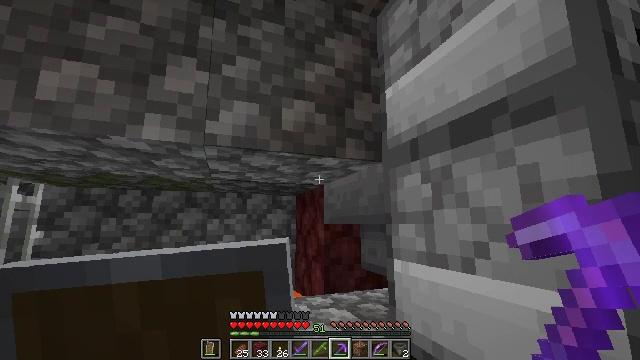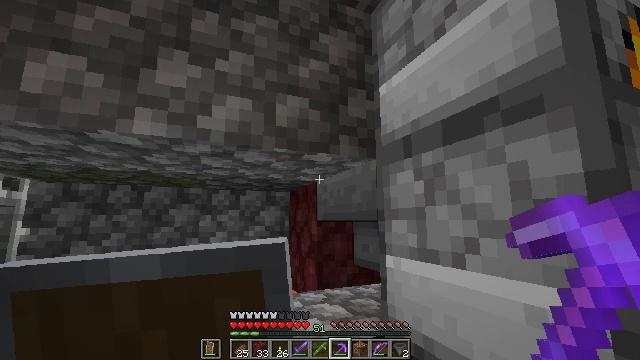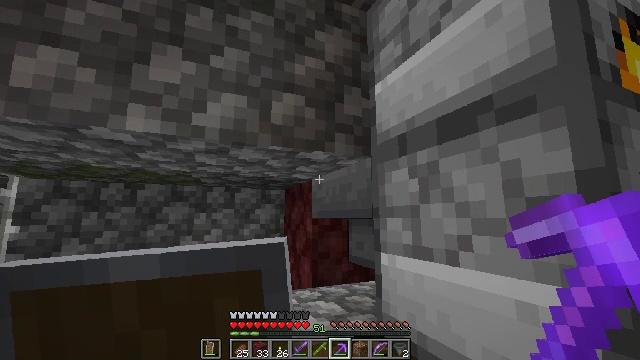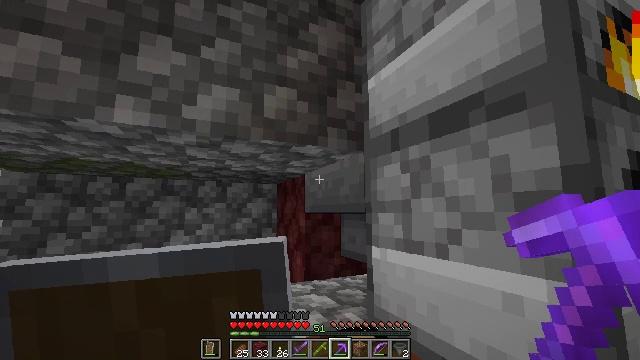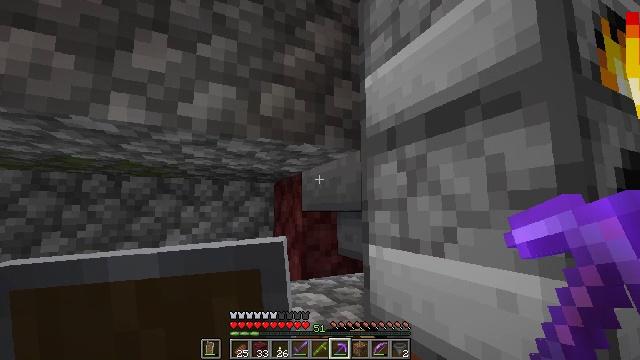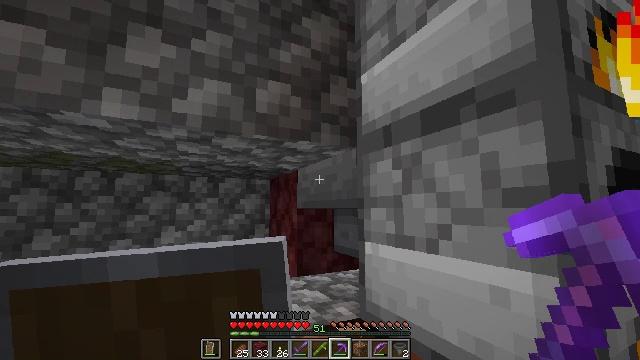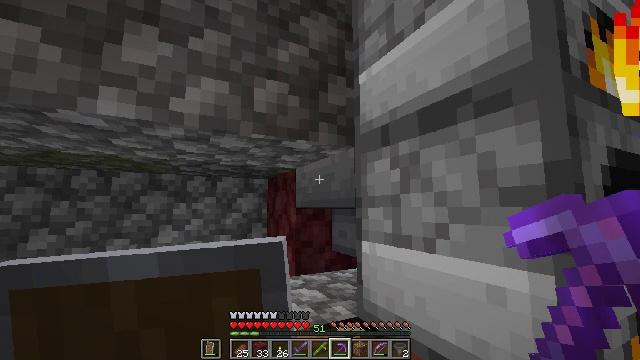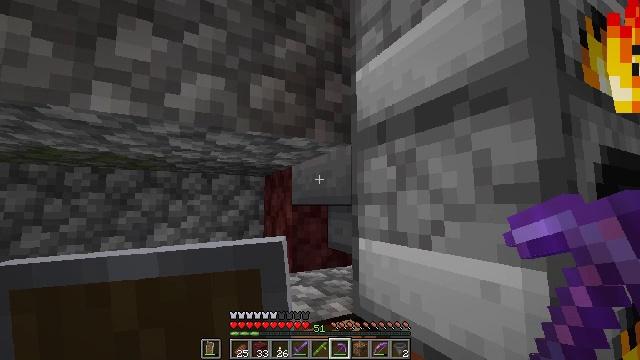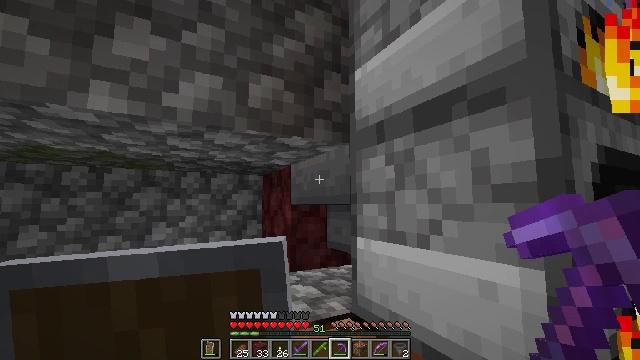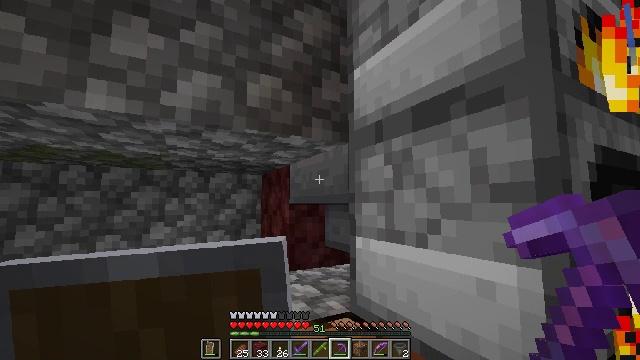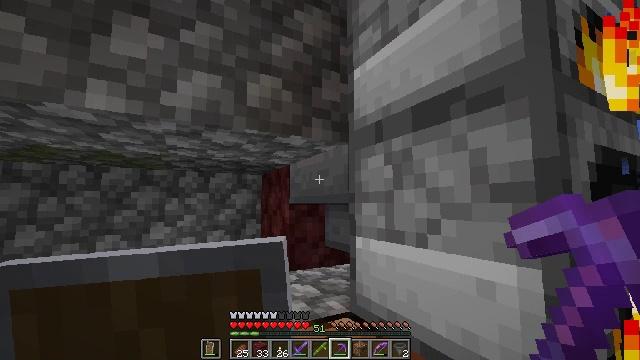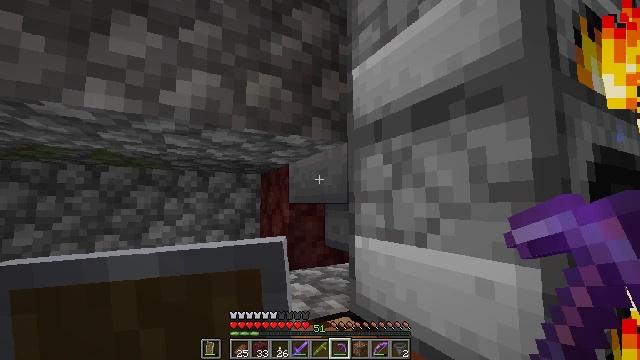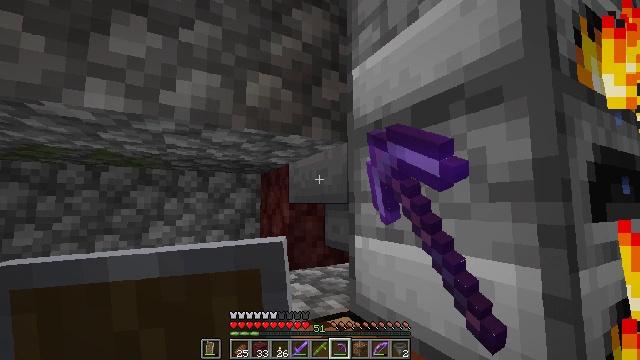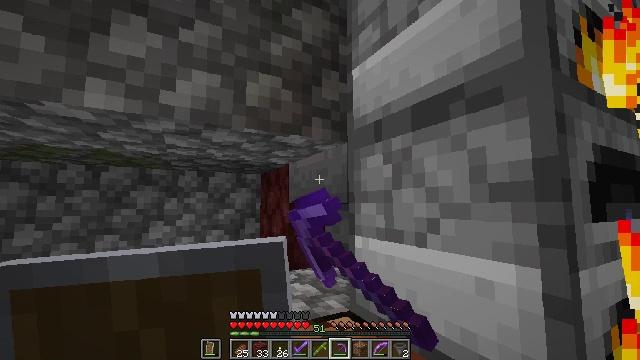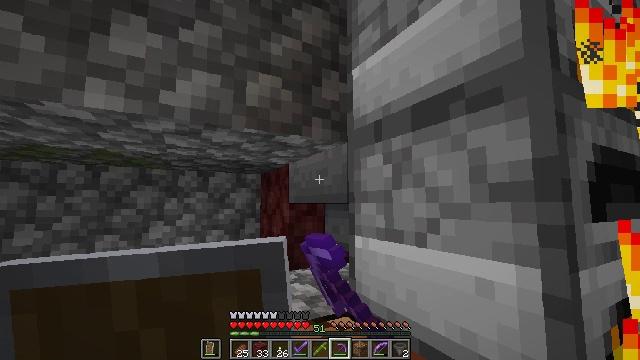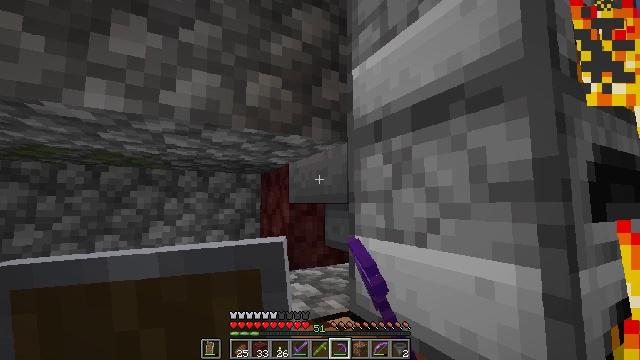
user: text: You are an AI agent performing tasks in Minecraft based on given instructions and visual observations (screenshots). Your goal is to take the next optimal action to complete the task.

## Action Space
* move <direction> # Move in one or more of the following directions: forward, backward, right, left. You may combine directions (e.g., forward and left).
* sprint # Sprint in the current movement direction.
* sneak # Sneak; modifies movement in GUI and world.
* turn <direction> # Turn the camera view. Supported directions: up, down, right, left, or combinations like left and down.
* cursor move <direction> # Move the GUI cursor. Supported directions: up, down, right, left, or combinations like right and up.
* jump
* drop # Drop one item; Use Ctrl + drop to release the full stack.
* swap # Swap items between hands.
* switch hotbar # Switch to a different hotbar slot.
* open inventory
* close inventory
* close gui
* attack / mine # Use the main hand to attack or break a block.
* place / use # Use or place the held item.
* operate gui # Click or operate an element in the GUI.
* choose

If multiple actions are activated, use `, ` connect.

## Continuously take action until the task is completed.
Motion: motion action
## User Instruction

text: Remove a bamboo from the inventory.
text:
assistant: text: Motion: turn right
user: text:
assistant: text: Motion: turn right
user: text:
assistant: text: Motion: turn right and down
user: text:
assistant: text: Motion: no_op
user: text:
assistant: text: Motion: no_op
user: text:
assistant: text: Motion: no_op
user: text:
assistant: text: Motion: no_op
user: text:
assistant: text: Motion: no_op
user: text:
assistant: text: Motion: no_op
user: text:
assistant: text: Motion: no_op
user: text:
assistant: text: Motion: use / place
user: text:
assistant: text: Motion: use / place
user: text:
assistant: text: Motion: no_op
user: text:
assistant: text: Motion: no_op
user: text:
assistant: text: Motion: no_op
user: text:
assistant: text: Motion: no_op
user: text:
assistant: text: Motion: no_op
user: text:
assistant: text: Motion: no_op
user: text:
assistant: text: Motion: no_op
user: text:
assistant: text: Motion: no_op
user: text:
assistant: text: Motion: no_op
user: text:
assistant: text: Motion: no_op
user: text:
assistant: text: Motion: no_op
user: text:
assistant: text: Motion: no_op
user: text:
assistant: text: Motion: open inventory
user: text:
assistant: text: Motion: open inventory
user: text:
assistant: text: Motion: open inventory
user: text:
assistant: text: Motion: no_op
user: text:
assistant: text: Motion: move back
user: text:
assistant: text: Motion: move back and move right